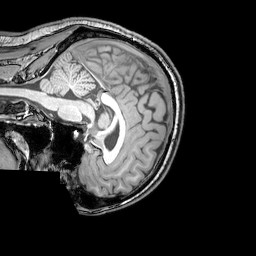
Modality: T1w
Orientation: sagittal
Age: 26
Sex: male
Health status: healthy
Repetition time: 0.081 s
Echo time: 0.037 s